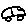
Label: car